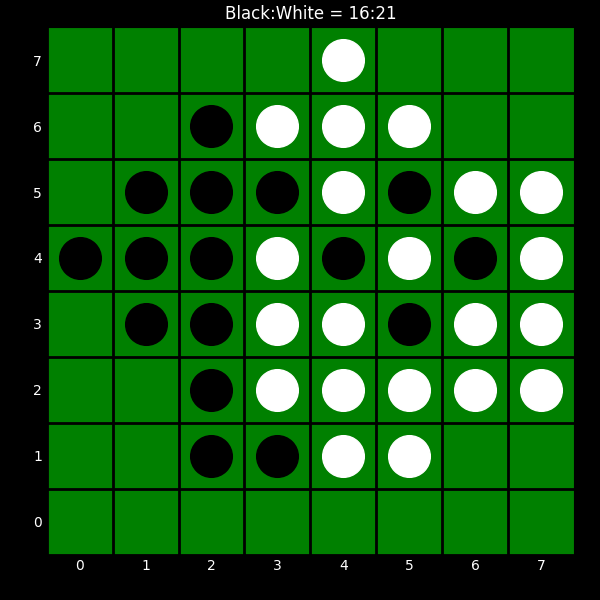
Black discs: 16
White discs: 21